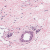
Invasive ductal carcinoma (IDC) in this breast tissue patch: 0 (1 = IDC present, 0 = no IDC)